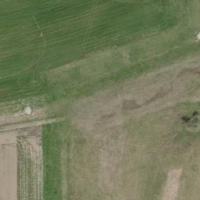
EUNIS habitat code: 23
Species observed at this site:
Tettigonia viridissima
Ruspolia nitidula
Pseudochorthippus parallelus
Chorthippus biguttulus
Roeseliana roeselii